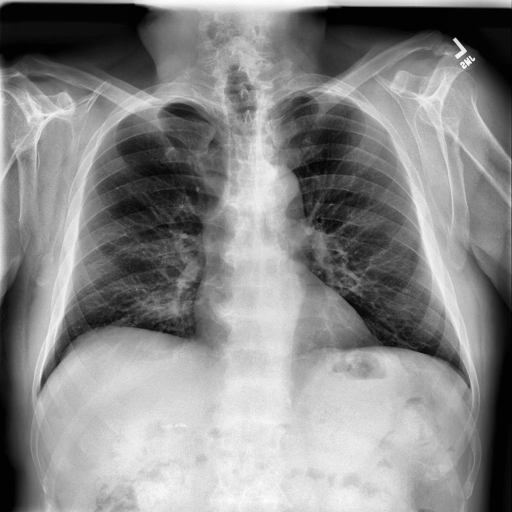
Finding: NORMAL